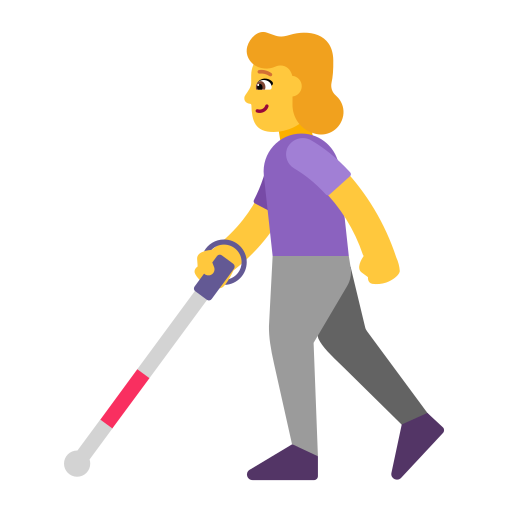
woman with white cane flat default